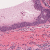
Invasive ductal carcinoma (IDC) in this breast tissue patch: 0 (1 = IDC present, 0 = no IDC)